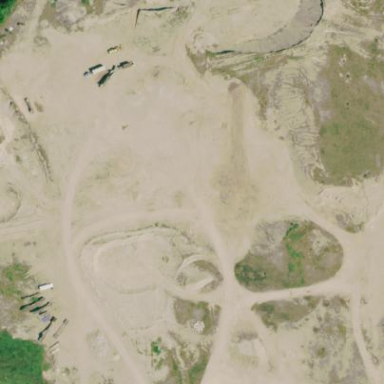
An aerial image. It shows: Quarry area.